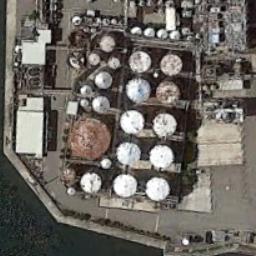
Label: storage tanks